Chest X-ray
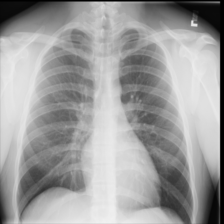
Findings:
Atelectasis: negative
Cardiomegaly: negative
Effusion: negative
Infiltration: negative
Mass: negative
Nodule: negative
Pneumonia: negative
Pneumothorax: negative
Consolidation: negative
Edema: negative
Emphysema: negative
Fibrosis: negative
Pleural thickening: negative
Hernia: negative